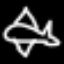
Label: airplane